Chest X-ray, PA view. Patient: 56 years old, sex M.
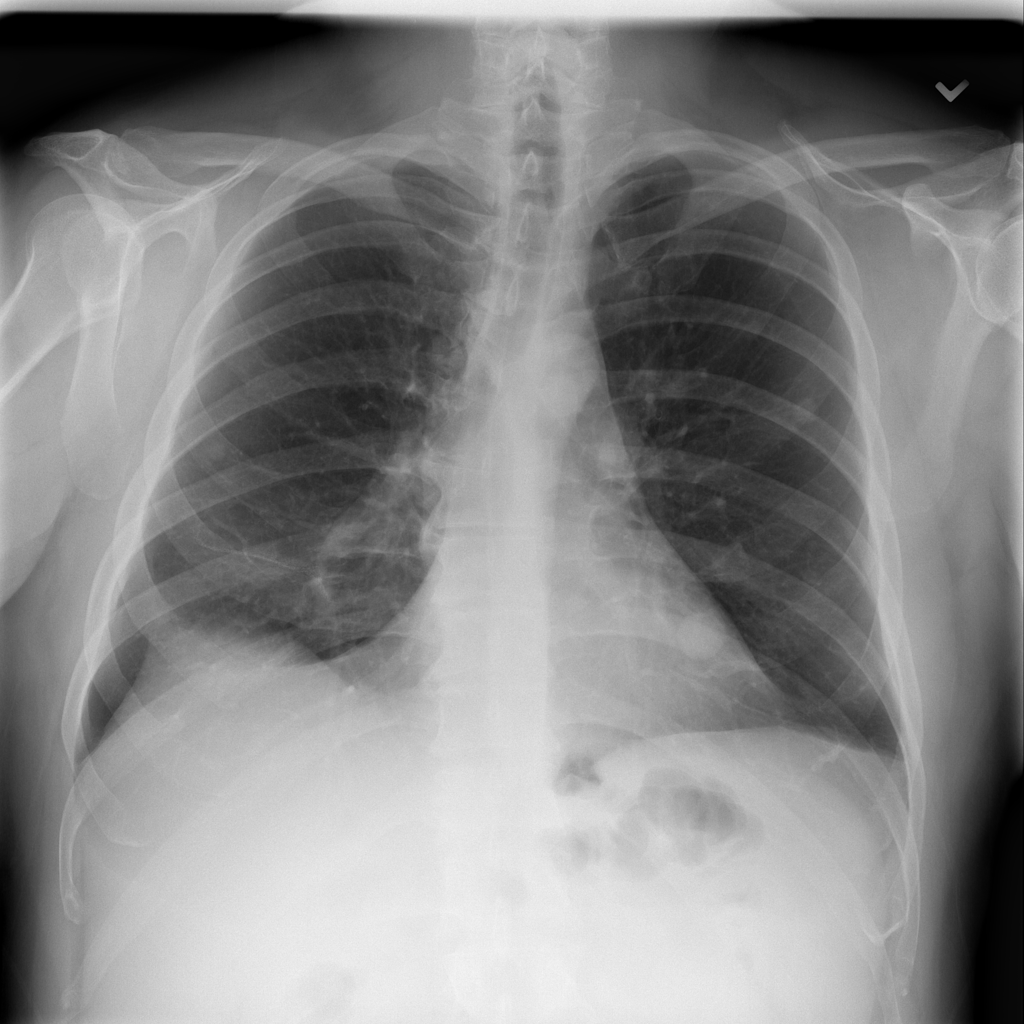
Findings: No Finding